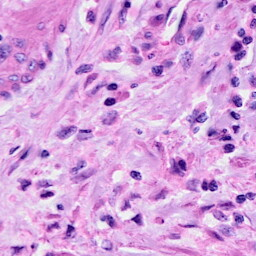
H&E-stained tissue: Cervix